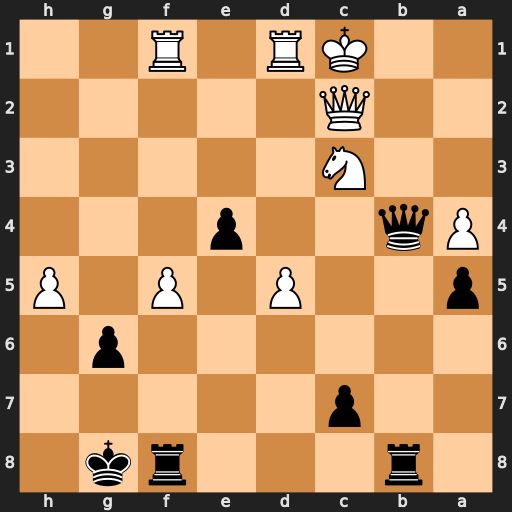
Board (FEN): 1r3rk1/2p5/6p1/p2P1P1P/Pq2p3/2N5/2Q5/2KR1R2
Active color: b
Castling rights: -
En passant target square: -
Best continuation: Qa3+ Kd2 Rb2